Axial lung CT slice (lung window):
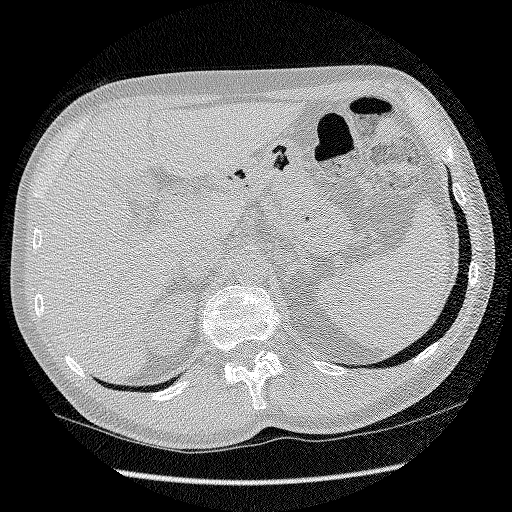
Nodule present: no